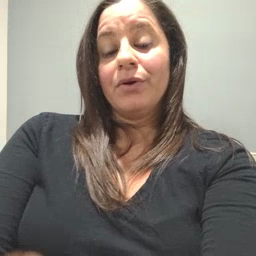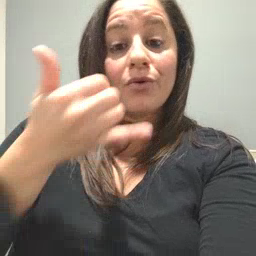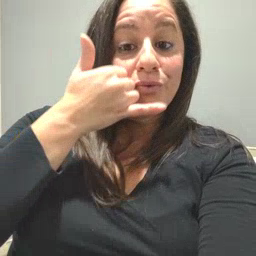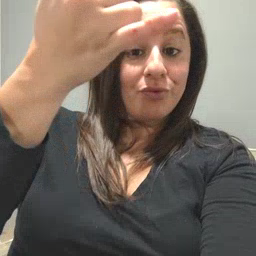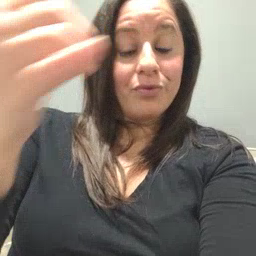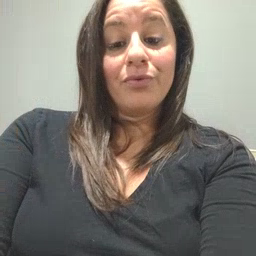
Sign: callonphone